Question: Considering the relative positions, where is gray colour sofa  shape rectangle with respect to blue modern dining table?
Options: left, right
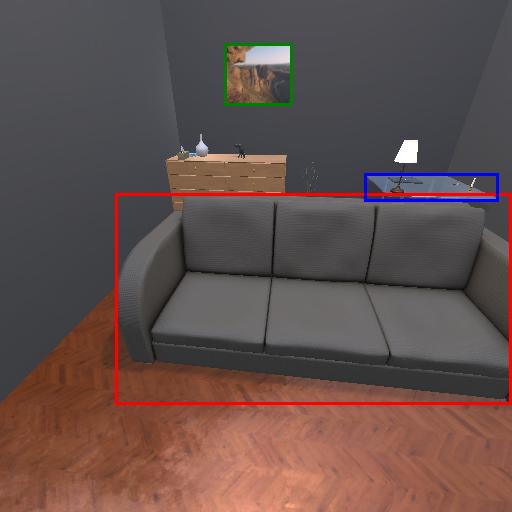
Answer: left